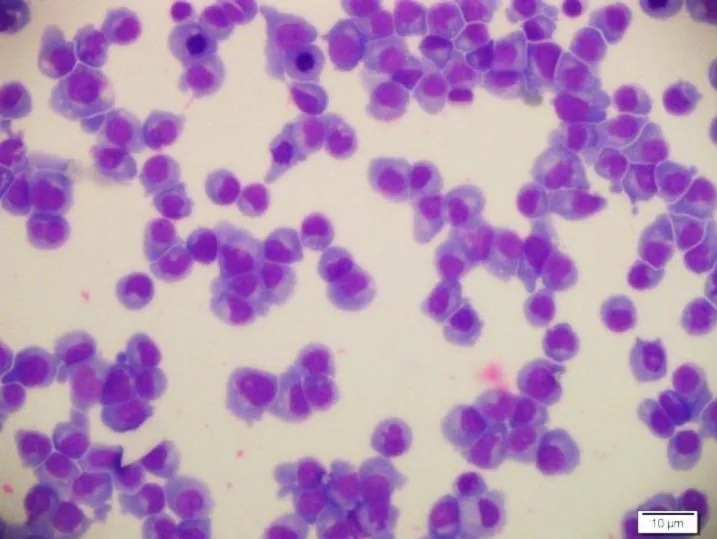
Aggregates of plasmacytoid cells. Some mitotic figures are present.
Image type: pathology (giemsa)